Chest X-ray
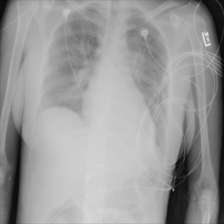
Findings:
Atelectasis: negative
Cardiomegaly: negative
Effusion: negative
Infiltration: negative
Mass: negative
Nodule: negative
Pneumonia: negative
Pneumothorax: negative
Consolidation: negative
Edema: negative
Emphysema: negative
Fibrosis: negative
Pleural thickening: negative
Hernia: negative